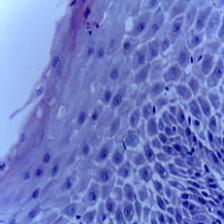
Diagnosis: Normal